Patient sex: M
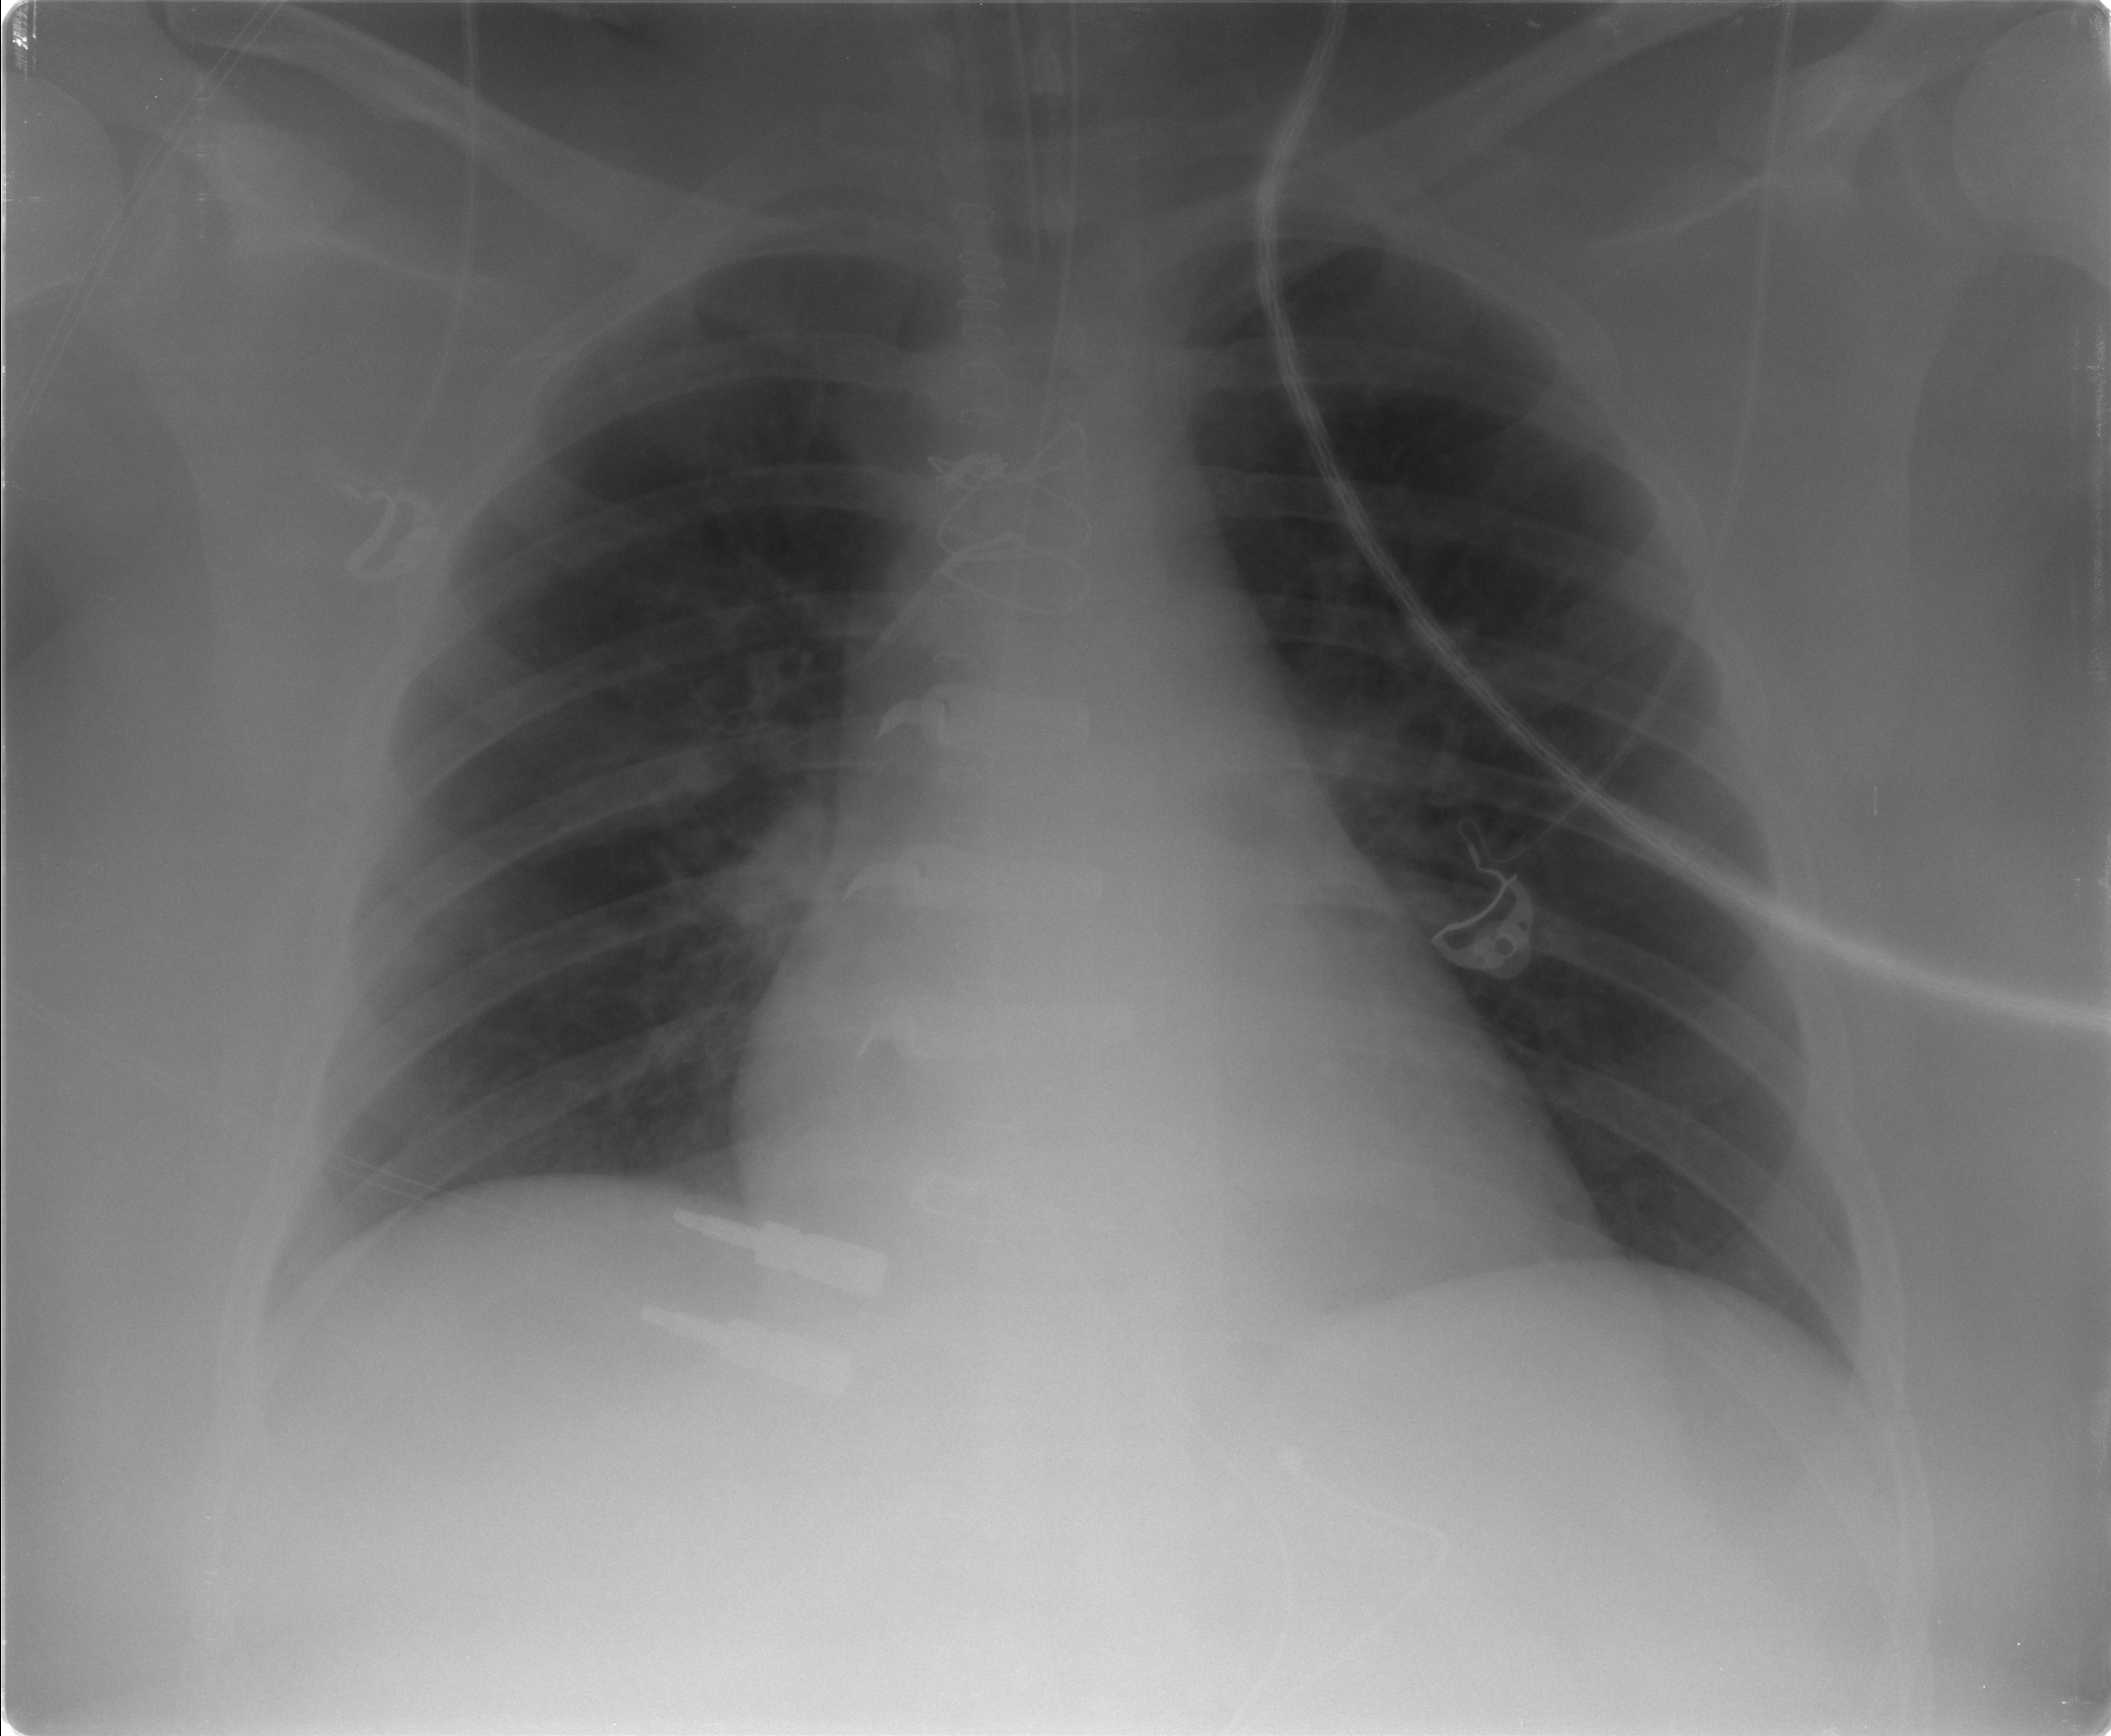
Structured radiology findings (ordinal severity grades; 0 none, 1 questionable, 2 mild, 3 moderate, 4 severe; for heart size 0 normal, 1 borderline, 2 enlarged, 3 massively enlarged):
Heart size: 0
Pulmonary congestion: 0
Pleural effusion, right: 1
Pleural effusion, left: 0
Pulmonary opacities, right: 0
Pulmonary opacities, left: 0
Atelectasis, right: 0
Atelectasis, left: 0